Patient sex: F
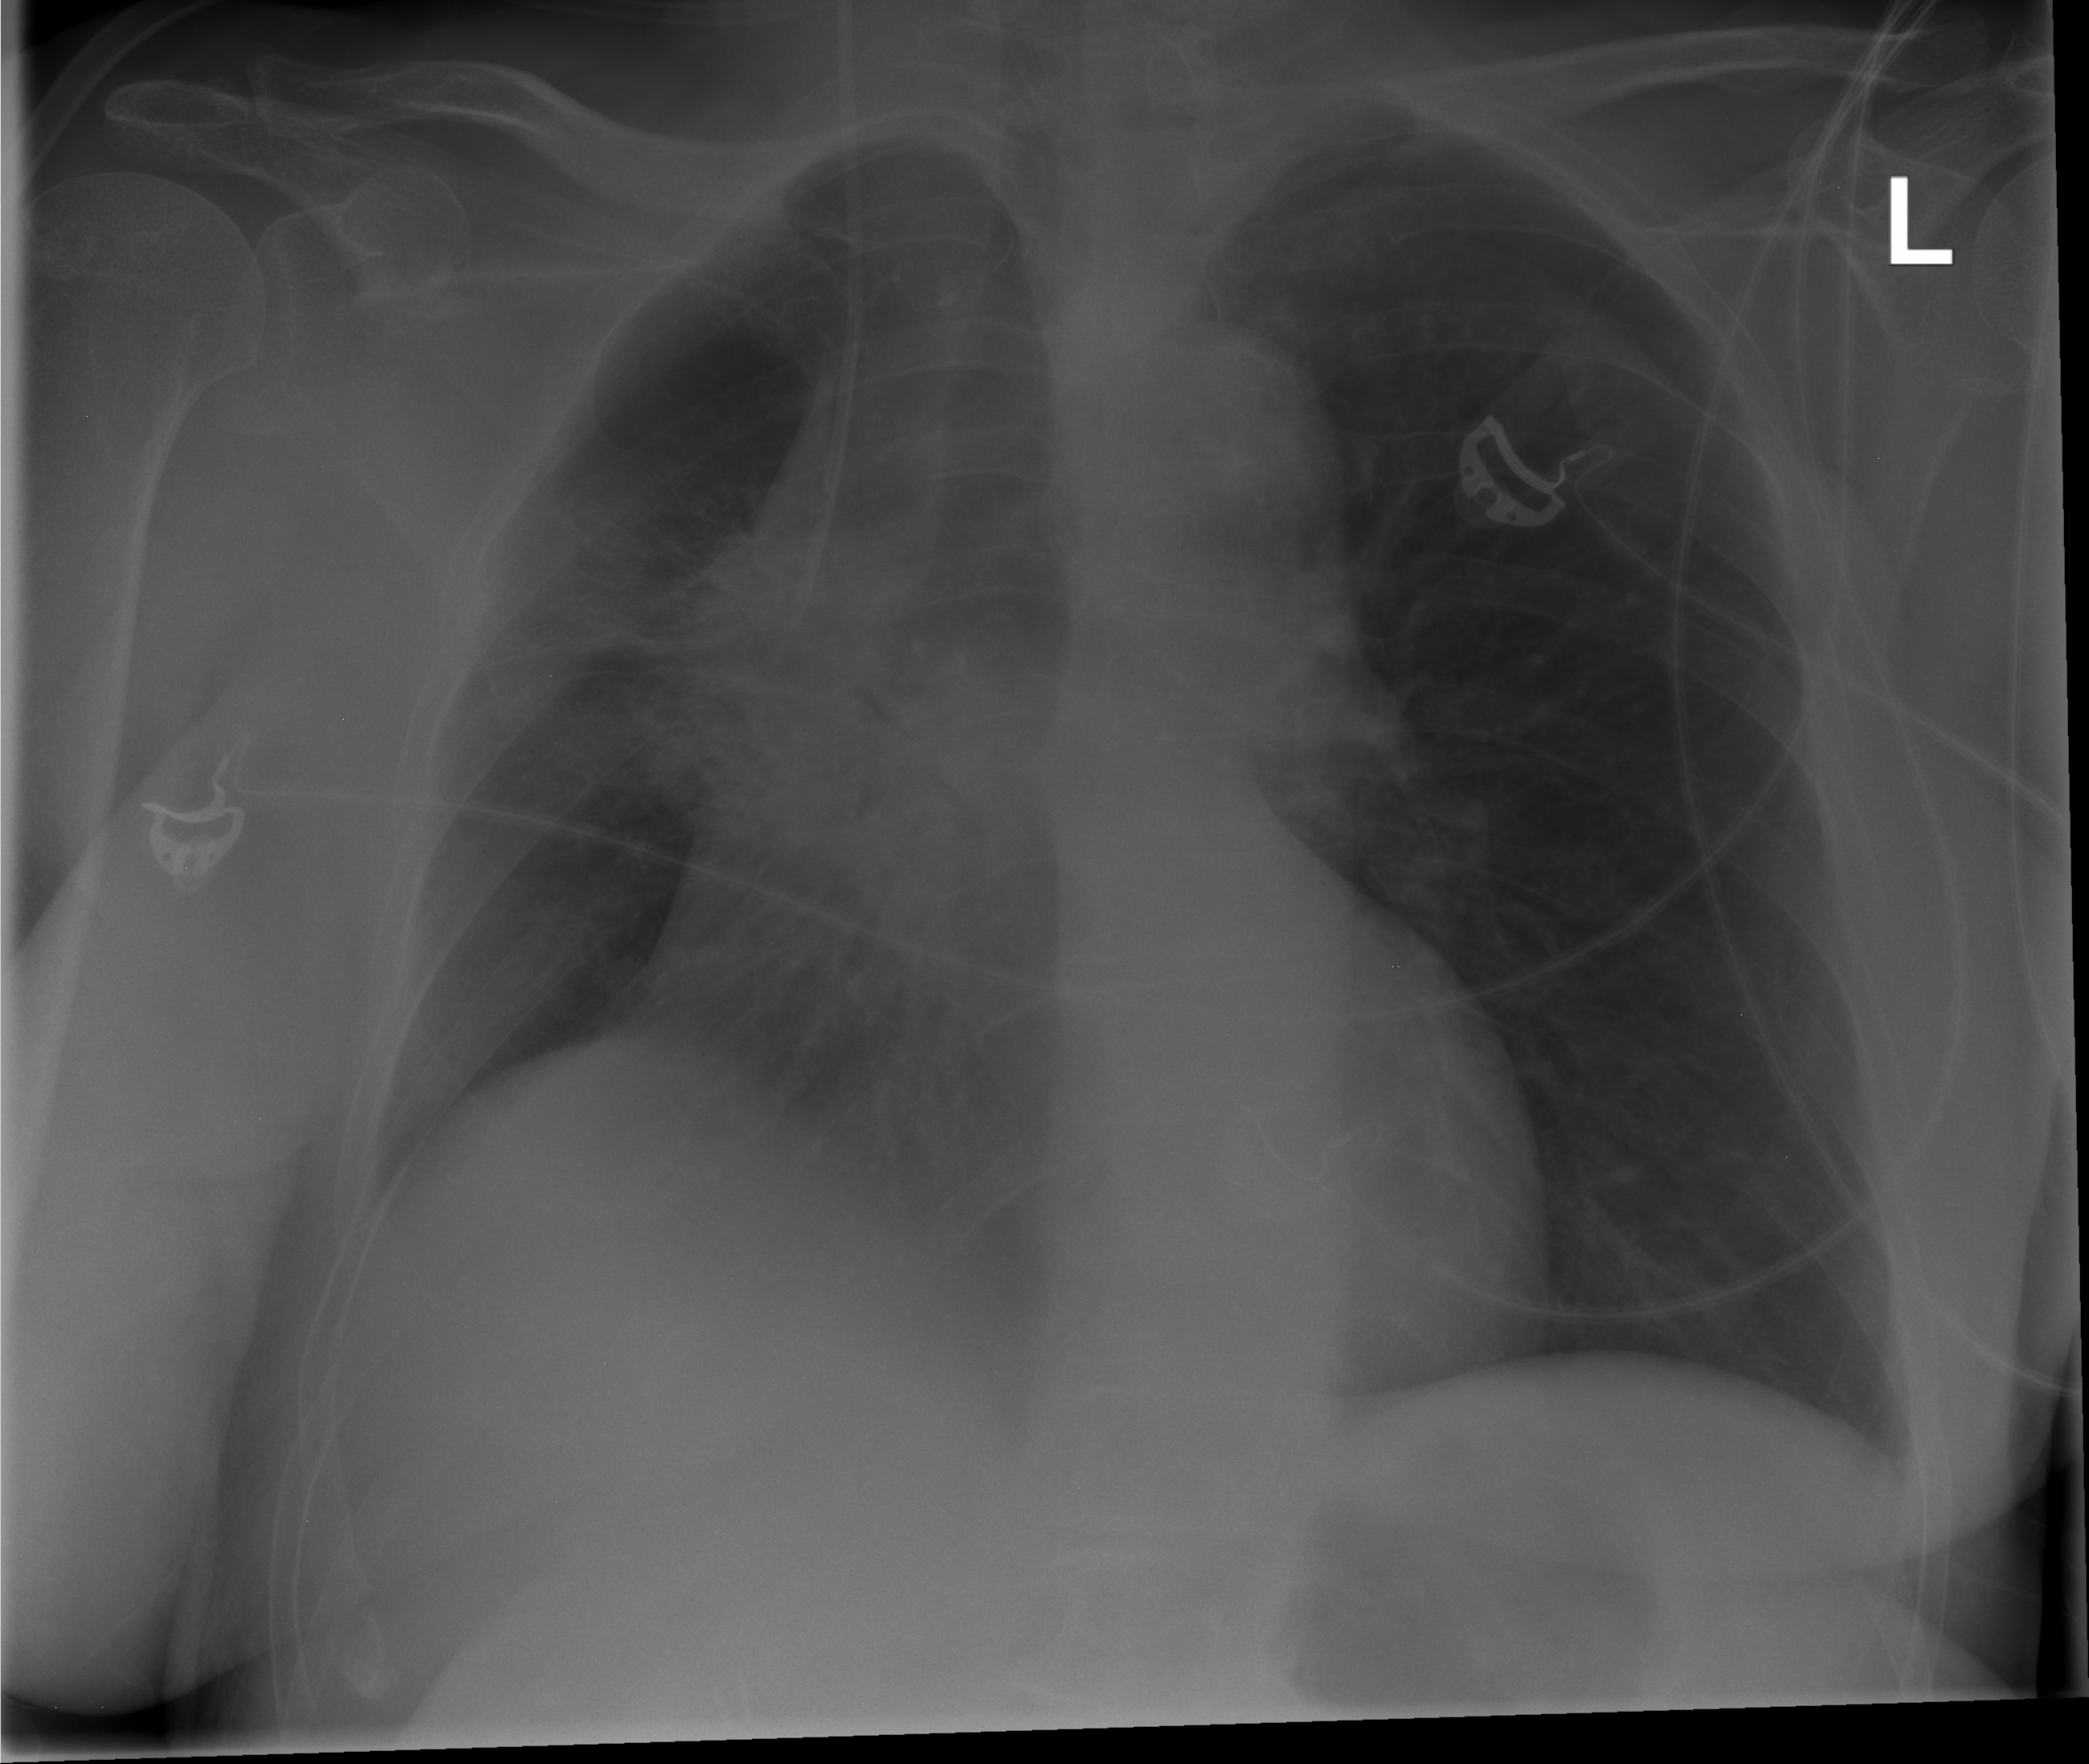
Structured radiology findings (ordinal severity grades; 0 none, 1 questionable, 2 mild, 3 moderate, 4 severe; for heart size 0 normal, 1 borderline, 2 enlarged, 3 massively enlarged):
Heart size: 0
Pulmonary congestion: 0
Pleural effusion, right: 0
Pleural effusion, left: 0
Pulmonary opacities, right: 2
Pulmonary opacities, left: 0
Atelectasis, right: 0
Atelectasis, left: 0